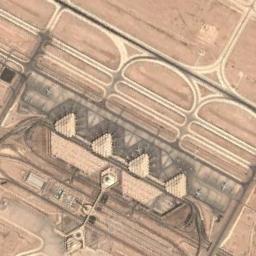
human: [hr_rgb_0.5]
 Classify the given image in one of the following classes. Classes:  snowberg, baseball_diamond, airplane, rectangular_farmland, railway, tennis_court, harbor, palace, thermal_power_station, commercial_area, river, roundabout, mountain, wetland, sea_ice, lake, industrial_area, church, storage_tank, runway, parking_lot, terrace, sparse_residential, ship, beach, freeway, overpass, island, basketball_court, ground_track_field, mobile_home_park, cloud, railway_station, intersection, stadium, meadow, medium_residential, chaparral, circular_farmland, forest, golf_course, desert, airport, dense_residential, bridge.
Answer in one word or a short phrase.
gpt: airport